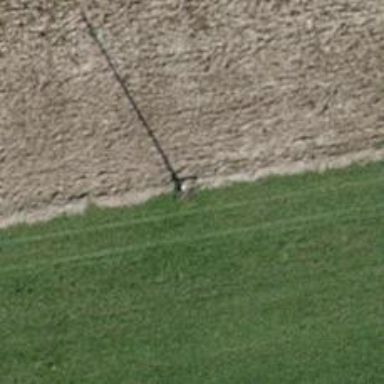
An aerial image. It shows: Power pole.